Question: I'm creating a PHP site for property. I'm new to jQuery and jQuery UI but can't seem to find the answer anywhere else.
Please see this screen shot (<URL>:

For for every "received" and "expiry" box I want a jQuery datePicker box to appear and format as shown.
To test this I tried to create an example.
'''
<link type="text/css" href="css/ui-lightness/jquery-ui-1.8.9.custom.css" rel="Stylesheet" />
<script type="text/javascript" src="js/jquery-1.4.4.min.js"></script>
<script type="text/javascript" src="js/jquery-ui-1.8.9.custom.min.js"></script>
<script>
$(function() {
$( "#datepicker" ).datepicker({ dateFormat: 'yy-mm-dd' });
$( "#datepicker2" ).datepicker({ dateFormat: 'yy-mm-dd' });
});
</script>
<style>
.ui-datepicker {
font-size: 80%;
}
</style>
<p>Date: <input id="datepicker" type="text" /></p>
<p>Date2: <input id="datepicker2" type="text" /></p>
'''
Which works fine, but how do I get a date picker to come up for ANY textbox without having to repeat the JS so many times.
For say, 50 properties, there may be 200 input boxes on the page with a date needing to be filled in.
Here is some example code from the screen shot.
'''
<tr>
<td>Property ID</td>
<td>House Number</td>
<td>Address Line 1</td>
<td>Gas Expiry</td>
<td>Gas Received</td>
<td>Electric Expiry</td>
<td>Electric Received</td>
<td>Property Active</td>
<td>Update</td>
</tr>
<tr>
<td>4</td>
<td>6</td>
<td>East Street</td>
<td><input name="gas_expiry[4]" type="text" id="gas_expiry[4]" value="2011-08-03" /></td>
<td><input name="gas_received[4]" type="text" id="gas_received[4]" value="" /></td>
<td><input name="electric_expiry[4]" type="text" id="electric_expiry[4]" value="" /></td>
<td><input name="electric_received[4]" type="text" id="electric_received[4]" value="" /></td>
<td>
<select name="active[4]" id="active[4]">
<option value="0" selected="selected">No</option>
<option value="1">Yes</option>
</select>
</td>
<td><input name="edit[]" type="checkbox" id="edit[]" value="4" /></td>
</tr>
'''
Probably something really simple, I appreciate any help.
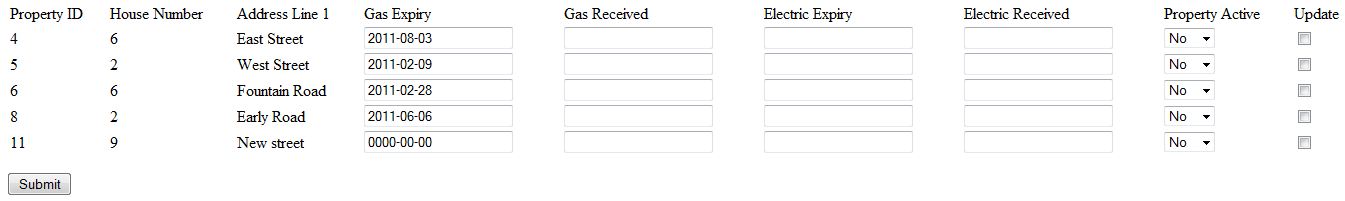
Answer: What I do is create a calendar CSS class and have the behavior attached to each member of that CSS class like so:
'''
$( ".calendar" ).datepicker({ dateFormat: 'yy-mm-dd' });
'''